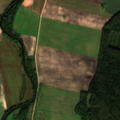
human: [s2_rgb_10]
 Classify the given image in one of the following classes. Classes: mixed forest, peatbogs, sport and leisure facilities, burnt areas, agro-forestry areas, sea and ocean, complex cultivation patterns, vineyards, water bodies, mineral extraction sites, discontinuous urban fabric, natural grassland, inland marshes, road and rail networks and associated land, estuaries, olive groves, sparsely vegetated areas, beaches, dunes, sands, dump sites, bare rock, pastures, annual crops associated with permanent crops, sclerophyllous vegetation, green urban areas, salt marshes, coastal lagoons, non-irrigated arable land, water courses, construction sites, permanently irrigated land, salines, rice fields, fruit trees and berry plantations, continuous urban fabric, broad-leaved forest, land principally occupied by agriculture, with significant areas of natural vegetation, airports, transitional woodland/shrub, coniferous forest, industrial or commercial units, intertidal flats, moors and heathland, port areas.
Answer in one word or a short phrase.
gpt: non-irrigated arable land, pastures, land principally occupied by agriculture, with significant areas of natural vegetation, broad-leaved forest, mixed forest